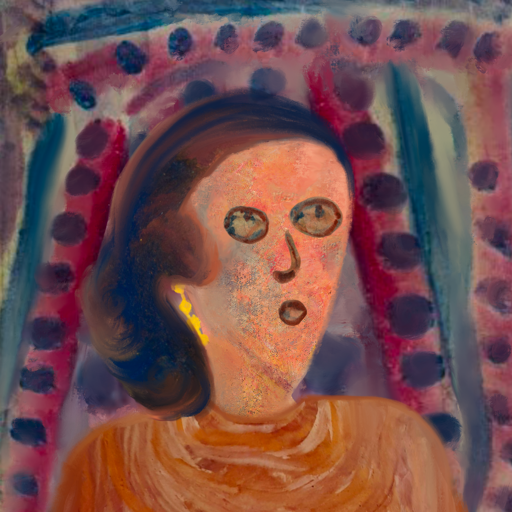
Background: HillGirl, Head And Neck Side: Irani, Face Side: Orphan, Bust: Pious_Lady, Hair Side: Mother_And_Son_Son, Head Accessory: Blank, Second Necklace: Blank, Necklace: Blank, Baby: Blank